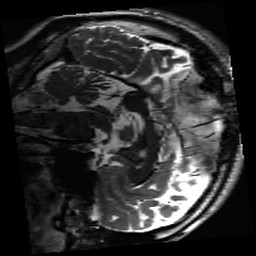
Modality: inplaneT2
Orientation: sagittal